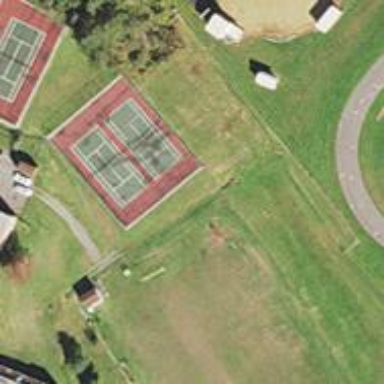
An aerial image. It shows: Tennis court on the leisure land pitch.